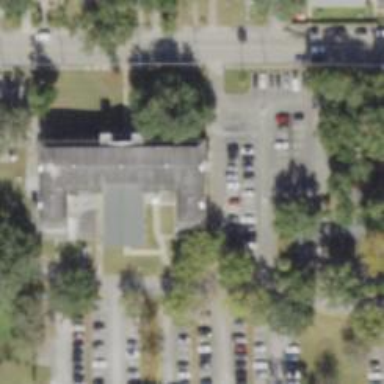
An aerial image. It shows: School.